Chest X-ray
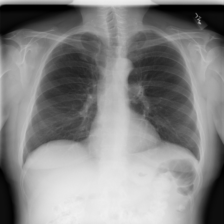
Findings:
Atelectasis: negative
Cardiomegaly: negative
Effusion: negative
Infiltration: negative
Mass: negative
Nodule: negative
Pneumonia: negative
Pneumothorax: negative
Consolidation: negative
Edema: negative
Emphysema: negative
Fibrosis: negative
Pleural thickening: negative
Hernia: negative